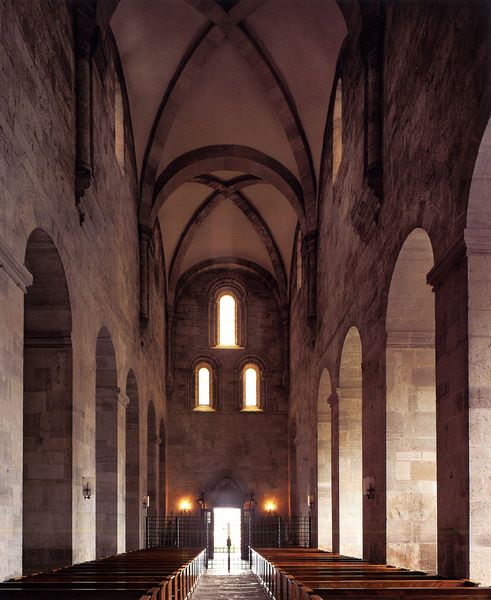
Titel: Zisterzienserkloster Heiligenkreuz im Wienerwald
Standort: (AUT Wienerwald) (EU - AUT - Wienerwald)
Schlagwörter: schatten, fenster, grau, hell, lampen, licht, pfeiler, stützen, säule, säulen, tür, architektur, stein, gitter, kirche, innen, gotik, farbig, schiff, bogen, bank, rundbogen, symmetrie, kerzen, lichteinfall, tor, foto, bögen, eingang, gang, arkade, gewölbe, symmetrisch, rippen, schlicht, arkaden, bänke, langhaus, portal, sims, kirchenschiff, kreuzrippengewölbe, gesims, kirchenbänke, mittelschiff, dienst, kreuzgrat, mauern, karg, rundbögen, romanik, westen, gothisch, basilika, eisengitter, rundbogenfenster, sitzbänke, eingangsportal, geölbe, zeigel, gurtbogen, holzbänke, steinmauern, rippenbogen, kirche rot gotik